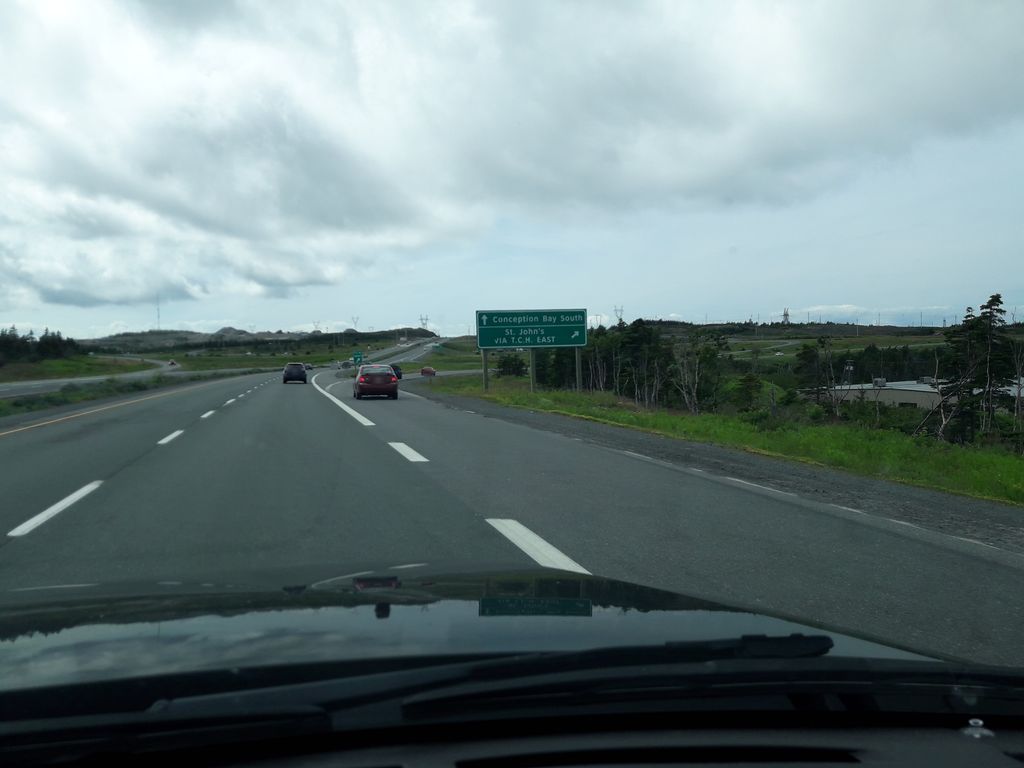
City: st_johns